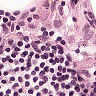
Metastatic tissue present: no